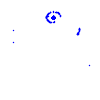
Particle: pion